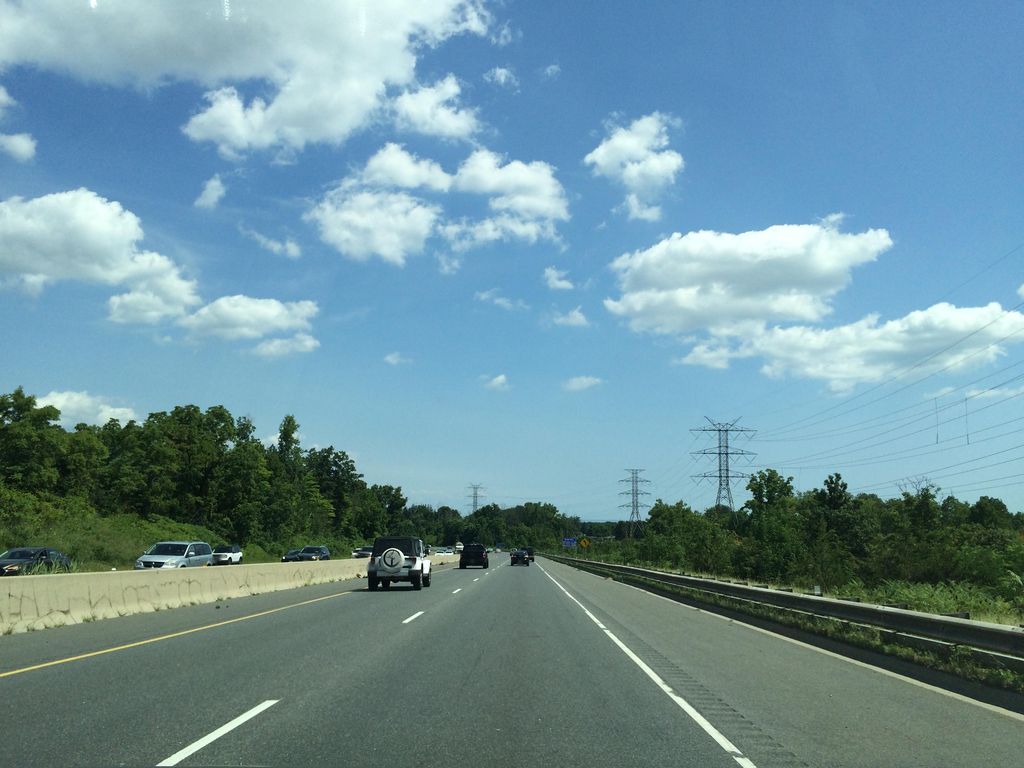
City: hamilton